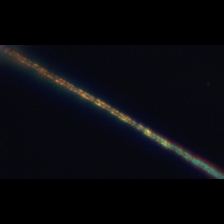
Taxon: Leptocylindrus
Group: Diatoms